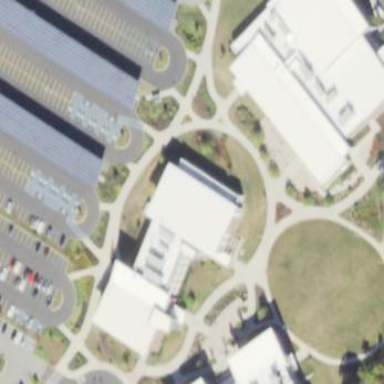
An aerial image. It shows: College building.